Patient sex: F
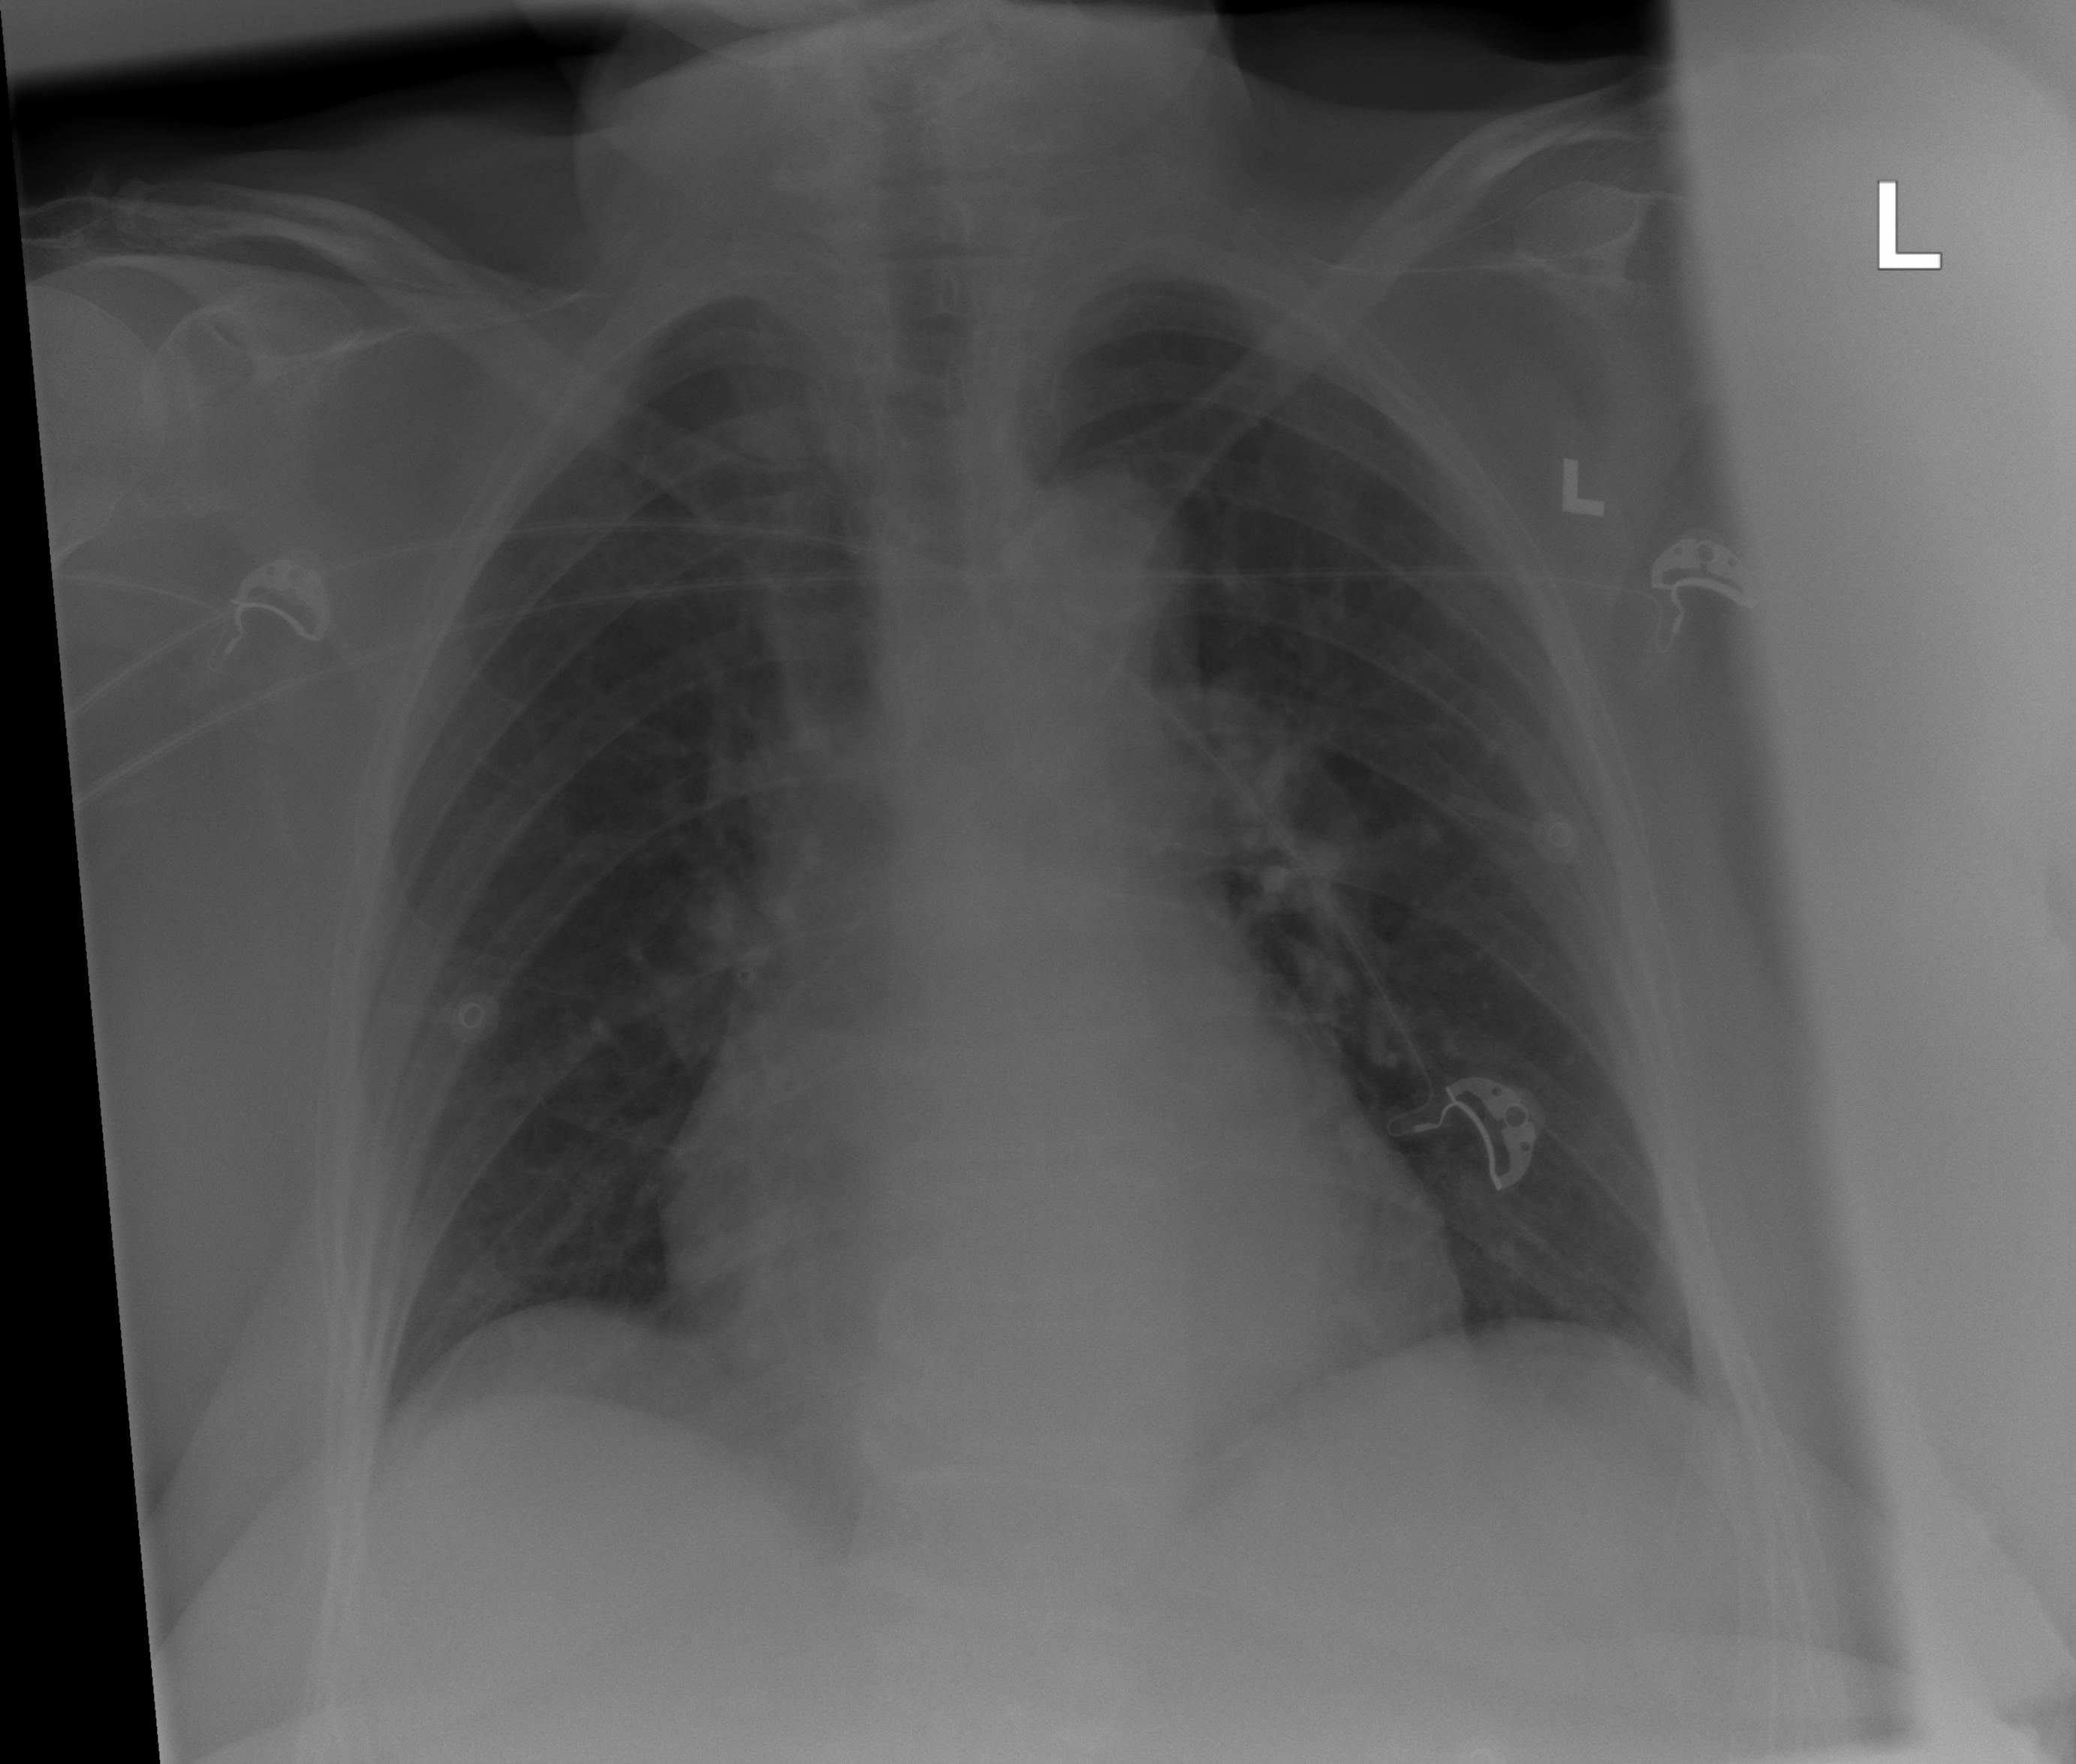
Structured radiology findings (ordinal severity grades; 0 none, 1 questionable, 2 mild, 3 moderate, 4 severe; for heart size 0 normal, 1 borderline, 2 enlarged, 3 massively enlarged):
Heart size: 0
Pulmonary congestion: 0
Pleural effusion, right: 0
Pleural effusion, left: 0
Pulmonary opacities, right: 0
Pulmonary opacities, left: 0
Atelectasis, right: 2
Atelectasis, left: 0